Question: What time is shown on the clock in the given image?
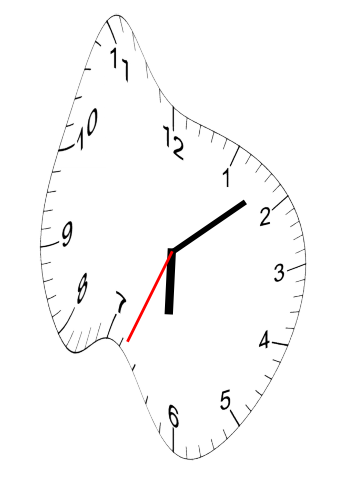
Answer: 06:08:34